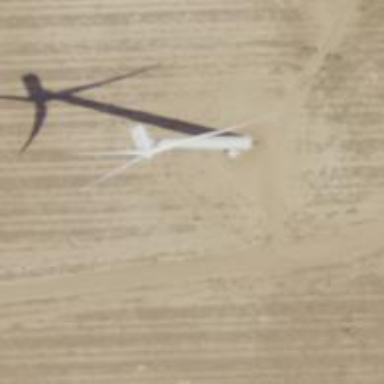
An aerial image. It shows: Wind generator powered by horizontal-axis wind turbine.